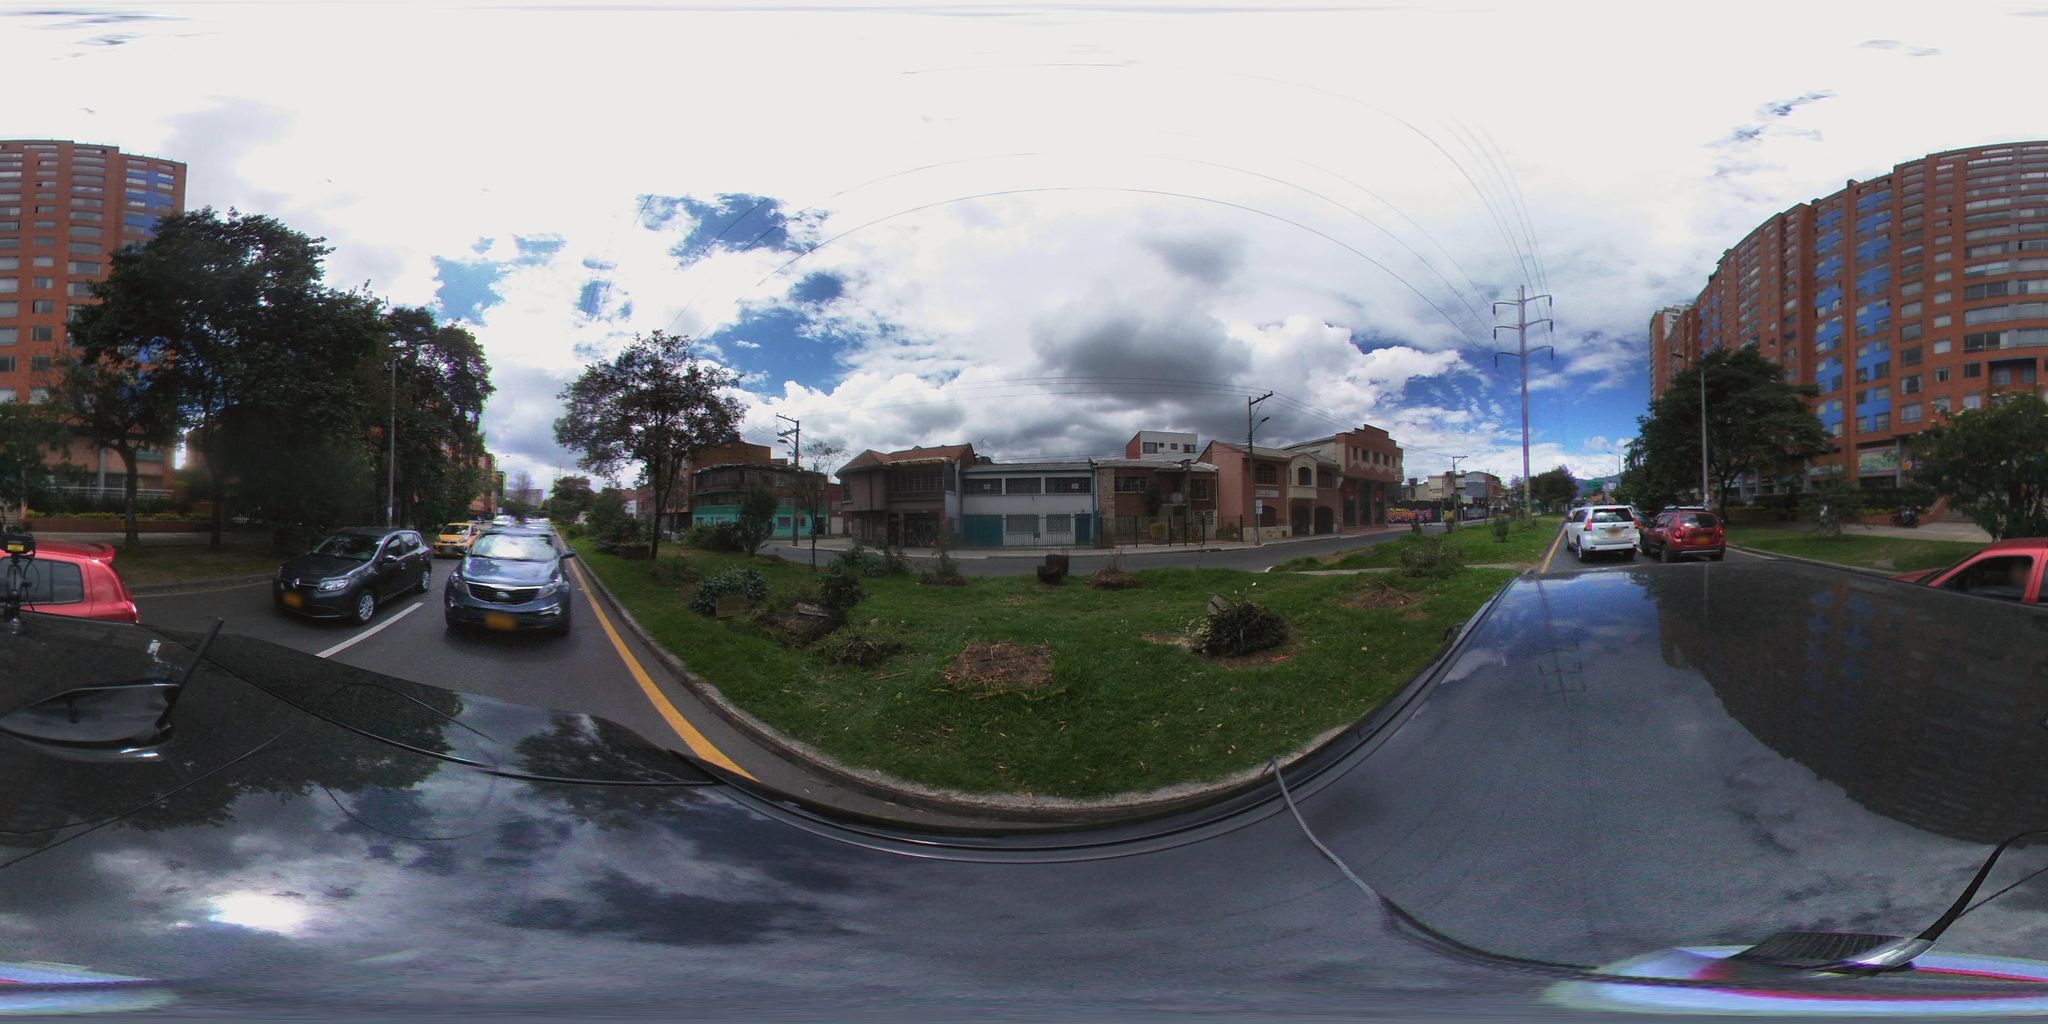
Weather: cloudy
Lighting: day
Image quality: slightly poor
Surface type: cycling surface
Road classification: tertiary
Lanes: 2
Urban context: urban centre
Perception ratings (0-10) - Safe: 1.9, Lively: 5.49, Beautiful: 6.27, Boring: 5.39, Depressing: 1.13, Wealthy: 4.3